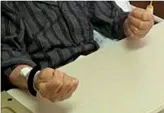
Impairment of in-phase movement. Despite an instruction for simultaneous movement, the patient extended his fingers alternatingly. (A) Fists.
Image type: medical_photograph (other_medical_photograph)